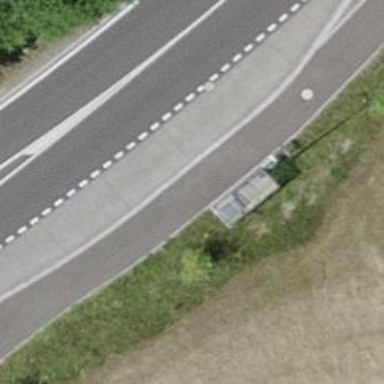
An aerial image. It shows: Shelter for public transport.